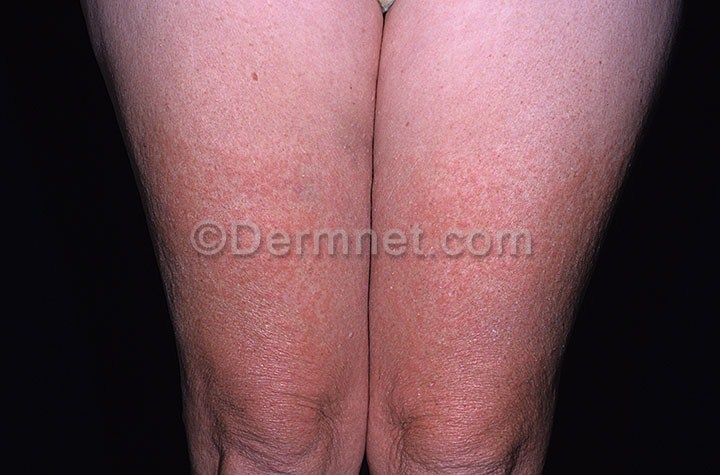
Disease: Exanthems and Drug Eruptions